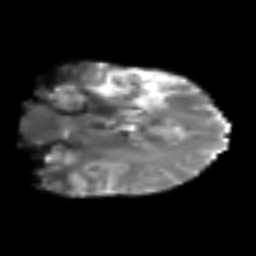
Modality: T2w
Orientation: coronal
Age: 47
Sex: female
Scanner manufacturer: siemens
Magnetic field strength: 3 T
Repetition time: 6.1 s
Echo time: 0.101 s